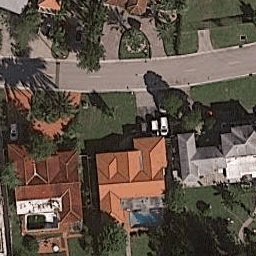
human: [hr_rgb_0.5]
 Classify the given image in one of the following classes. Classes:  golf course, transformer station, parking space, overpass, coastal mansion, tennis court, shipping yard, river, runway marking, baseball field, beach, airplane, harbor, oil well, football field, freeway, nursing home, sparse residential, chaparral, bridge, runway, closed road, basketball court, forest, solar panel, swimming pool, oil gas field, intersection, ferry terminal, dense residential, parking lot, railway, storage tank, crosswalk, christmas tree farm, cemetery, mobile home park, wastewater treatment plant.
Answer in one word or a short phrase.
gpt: coastal mansion